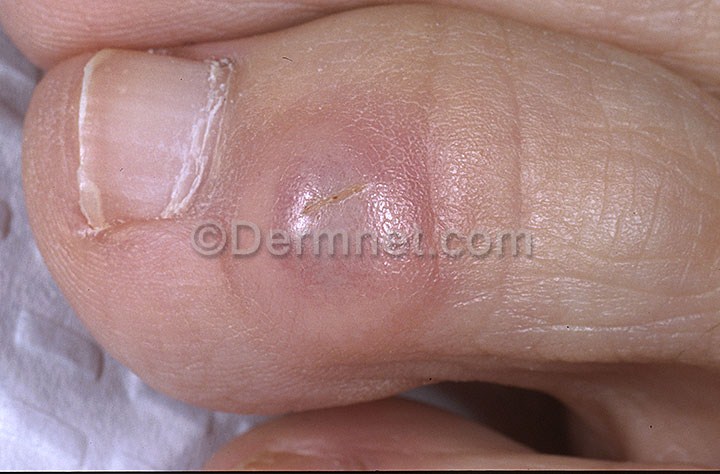
Disease: Nail Fungus and other Nail Disease